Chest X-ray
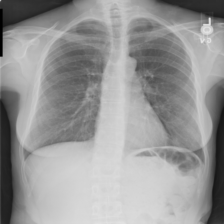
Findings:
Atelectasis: negative
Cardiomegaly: negative
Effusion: negative
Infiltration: negative
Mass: negative
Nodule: negative
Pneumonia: negative
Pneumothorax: negative
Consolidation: negative
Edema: negative
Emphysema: negative
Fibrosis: negative
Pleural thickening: negative
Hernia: negative